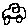
Label: car